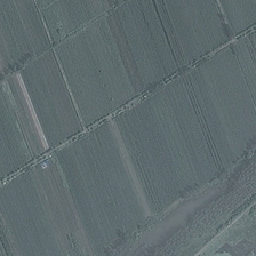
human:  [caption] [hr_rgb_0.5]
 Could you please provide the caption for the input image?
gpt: The road and some baulks divide French gray farmland.

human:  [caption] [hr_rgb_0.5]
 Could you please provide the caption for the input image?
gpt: beside a forest there is a green farmland with stripes .

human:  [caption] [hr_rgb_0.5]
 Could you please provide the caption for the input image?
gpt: A road and some mud cut through the grey farmland of France.

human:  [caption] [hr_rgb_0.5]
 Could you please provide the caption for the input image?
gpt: here we can see a green farmland separated as blocks by straight roads .

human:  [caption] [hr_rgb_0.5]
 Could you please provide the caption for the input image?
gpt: A road and some baulks divided the grey French soil.